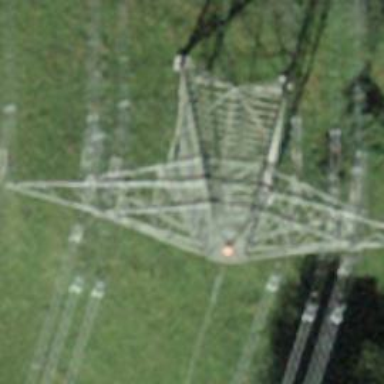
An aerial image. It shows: Towering power structure.